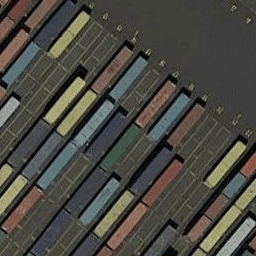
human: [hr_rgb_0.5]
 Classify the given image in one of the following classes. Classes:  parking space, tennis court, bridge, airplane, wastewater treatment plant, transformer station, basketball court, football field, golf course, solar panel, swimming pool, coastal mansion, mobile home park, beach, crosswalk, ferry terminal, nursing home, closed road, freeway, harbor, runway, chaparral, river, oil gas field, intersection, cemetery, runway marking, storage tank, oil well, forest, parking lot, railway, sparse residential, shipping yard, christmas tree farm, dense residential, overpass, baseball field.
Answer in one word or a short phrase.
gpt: shipping yard